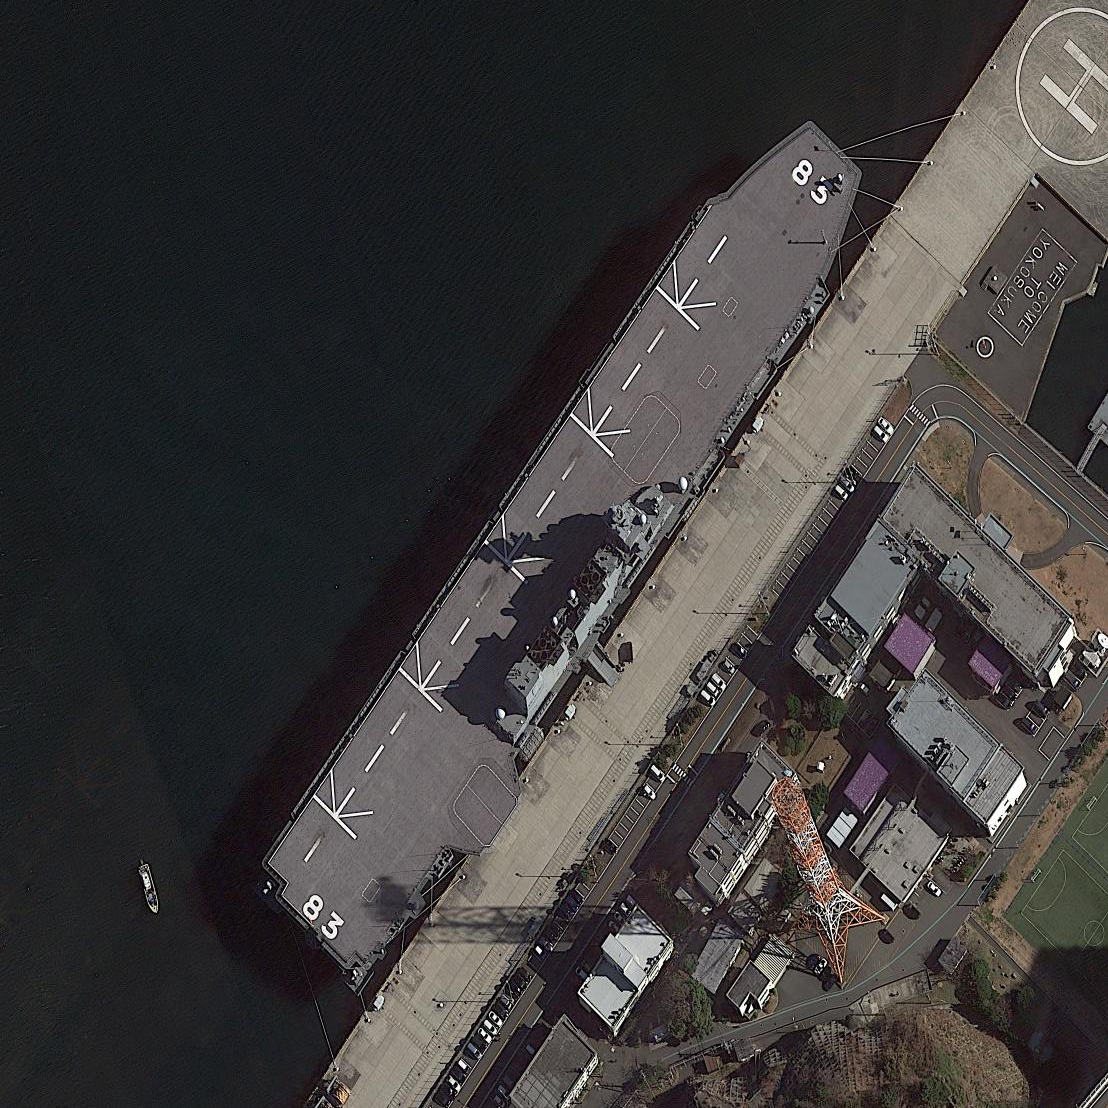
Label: Lzumo-class_helicopter_destroyer